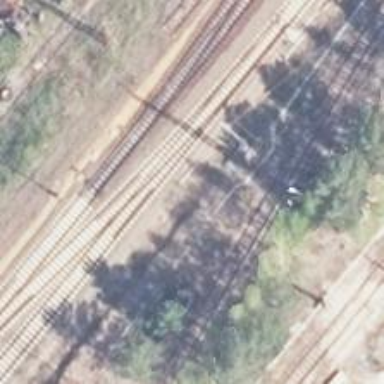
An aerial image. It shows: Railway track with contact line for electrification.